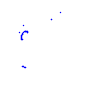
Particle: proton